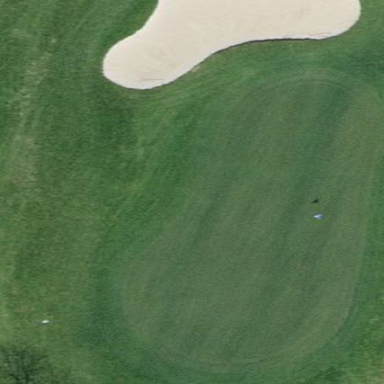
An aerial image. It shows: Golf green.